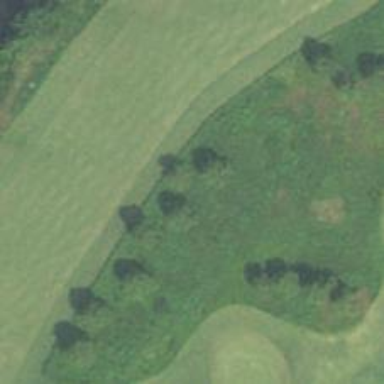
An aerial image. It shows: Golf course surrounded by greenery.